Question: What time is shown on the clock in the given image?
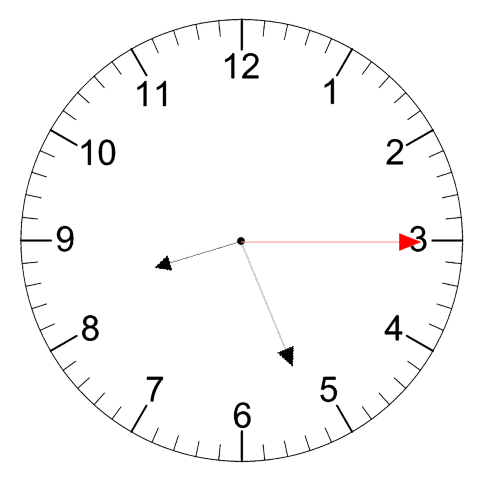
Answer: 08:26:15